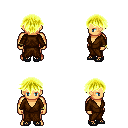
a pixel art fantasy rpg character, male body template, human, tanned skin, brown robe, magenta pants, gold short bangs hairstyle, bracelets, ghillies, four views (front, back, left, right), 2x2 character sprite sheet, small pixel art, hard edges, no anti-aliasing